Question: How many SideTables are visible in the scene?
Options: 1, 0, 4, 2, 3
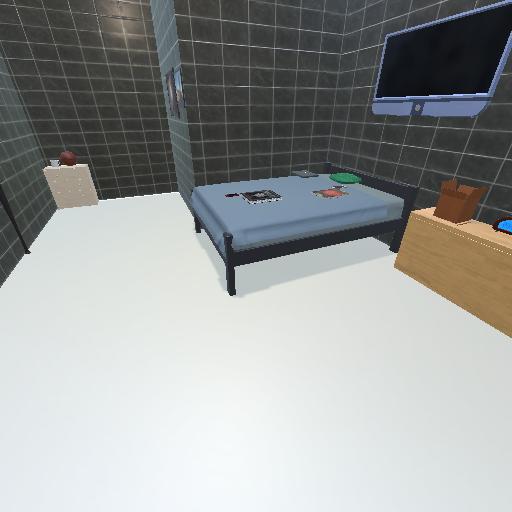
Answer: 1